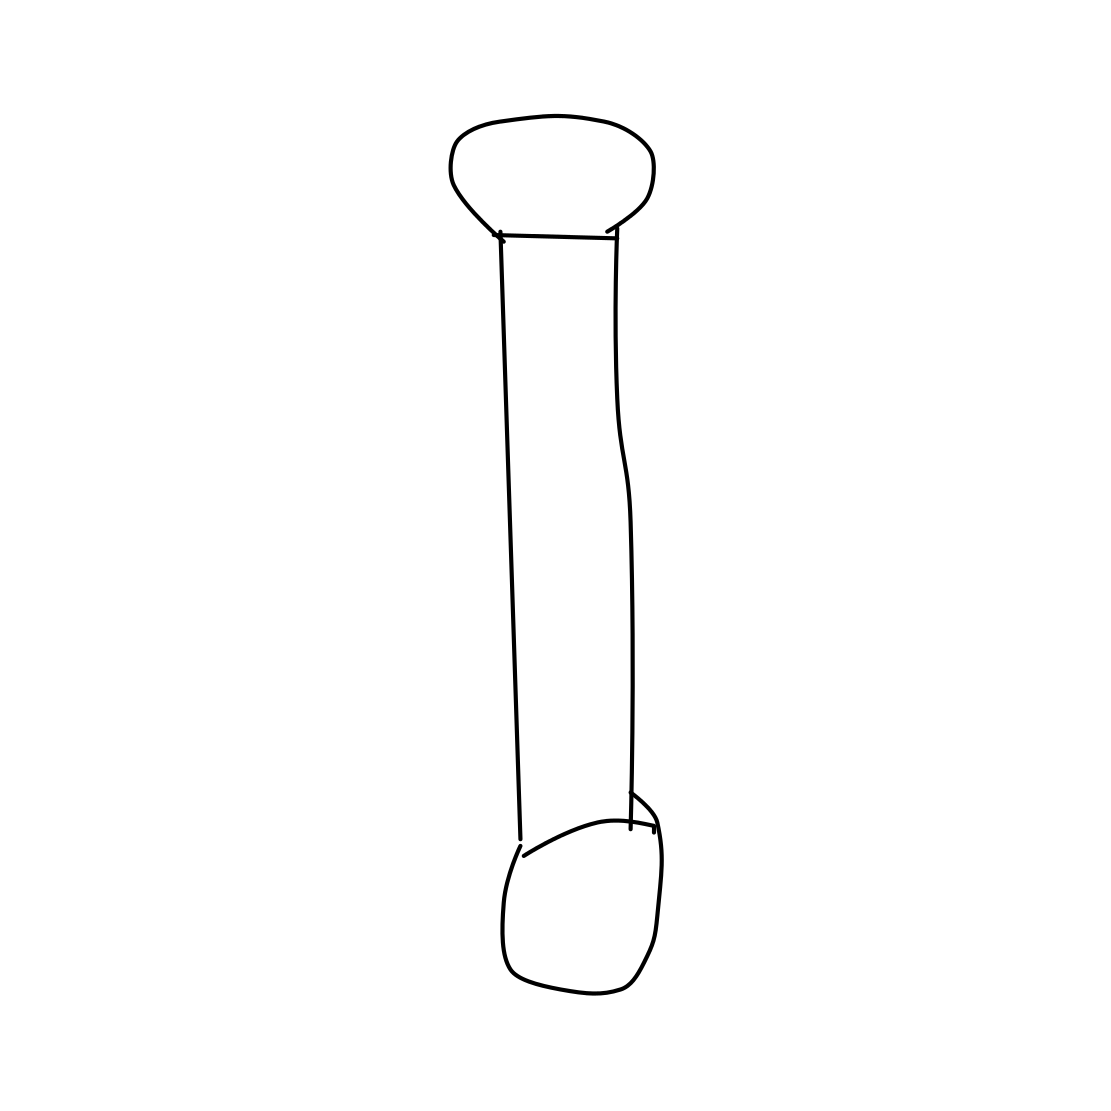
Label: snowboard